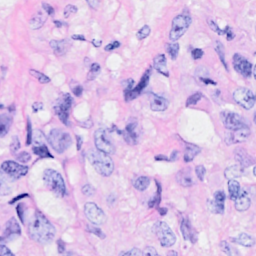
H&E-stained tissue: Breast